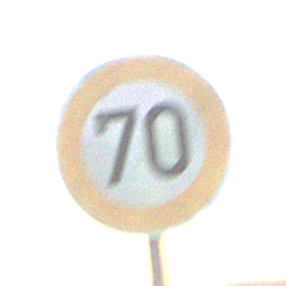
Verkehrszeichen: Geschwindigkeit70
Umgebung: Outdoor, Nature
Tageszeit: SunriseSunset
Wetter: Clear
Licht: Natural
Jahreszeit: NotSpecified
Kontrast: HighContrast